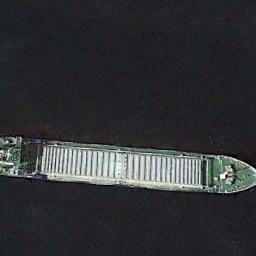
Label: ship